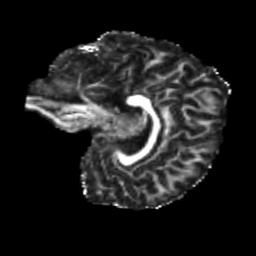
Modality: FA
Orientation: sagittal
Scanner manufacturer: siemens
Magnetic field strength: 3 T
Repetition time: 4 s
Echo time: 0.0594 s